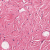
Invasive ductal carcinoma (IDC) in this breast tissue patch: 0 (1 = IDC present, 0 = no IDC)